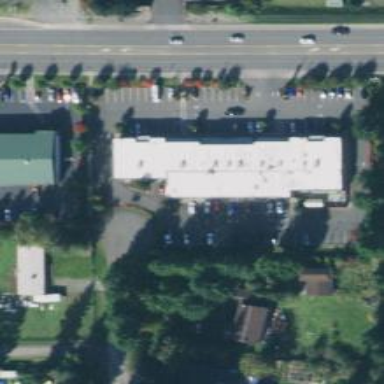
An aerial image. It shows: Fitness centre on leisure land.